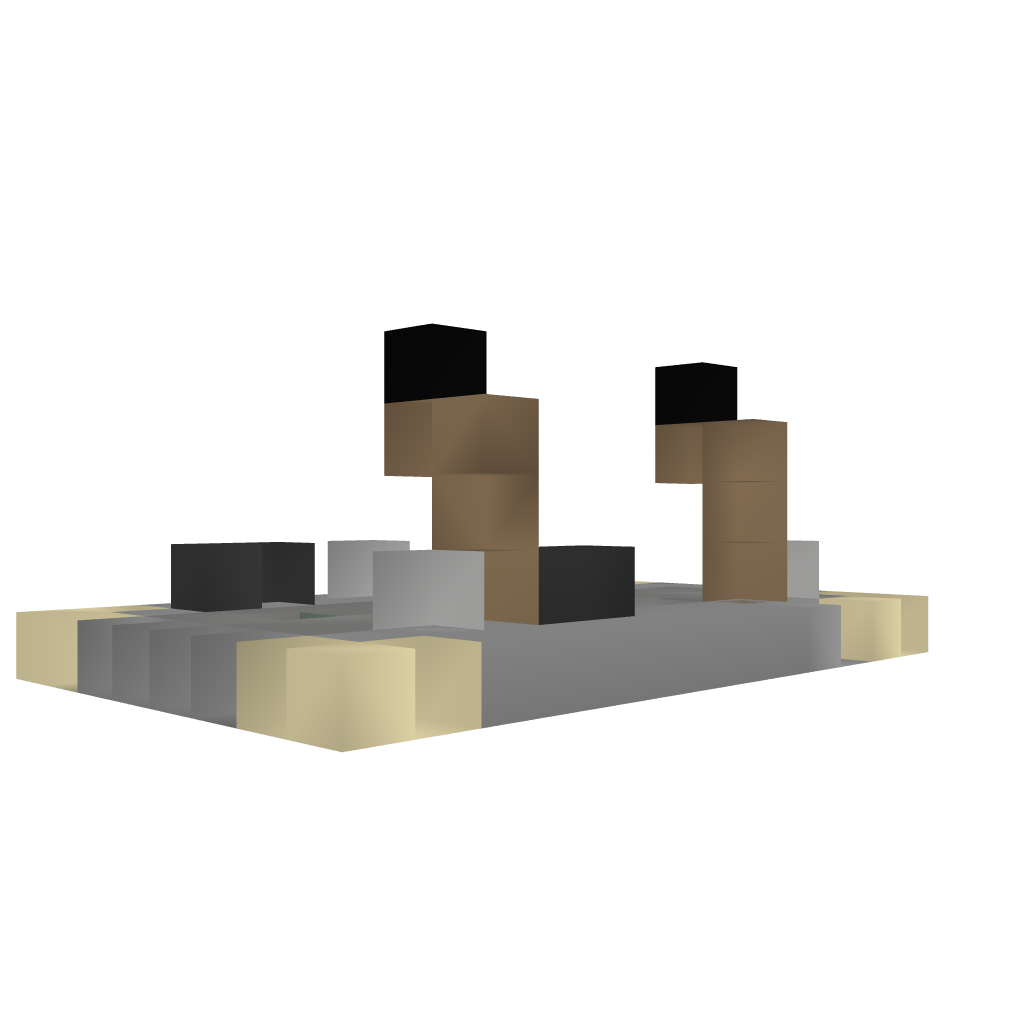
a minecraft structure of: Small Medieval Road